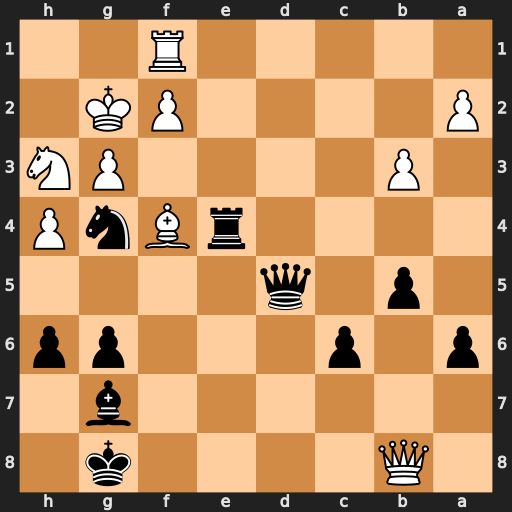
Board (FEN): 1Q4k1/6b1/p1p3pp/1p1q4/4rBnP/1P4PN/P4PK1/5R2
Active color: b
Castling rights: -
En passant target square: -
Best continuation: Re8+ Kg1 Rxb8